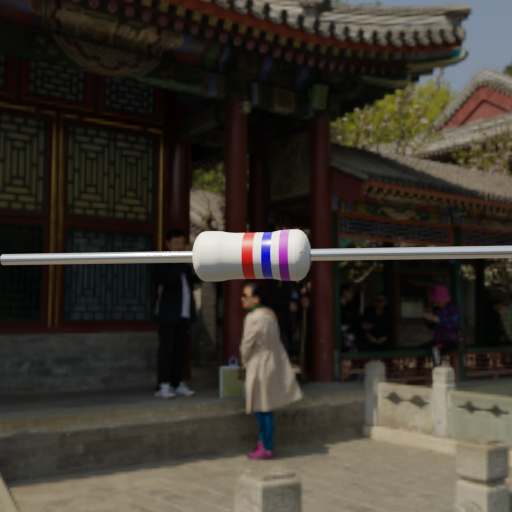
Resistor colour bands (in order): red, blue, violet